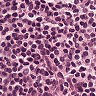
Metastatic tissue present: no